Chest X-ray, PA view. Patient: 57 years old, sex M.
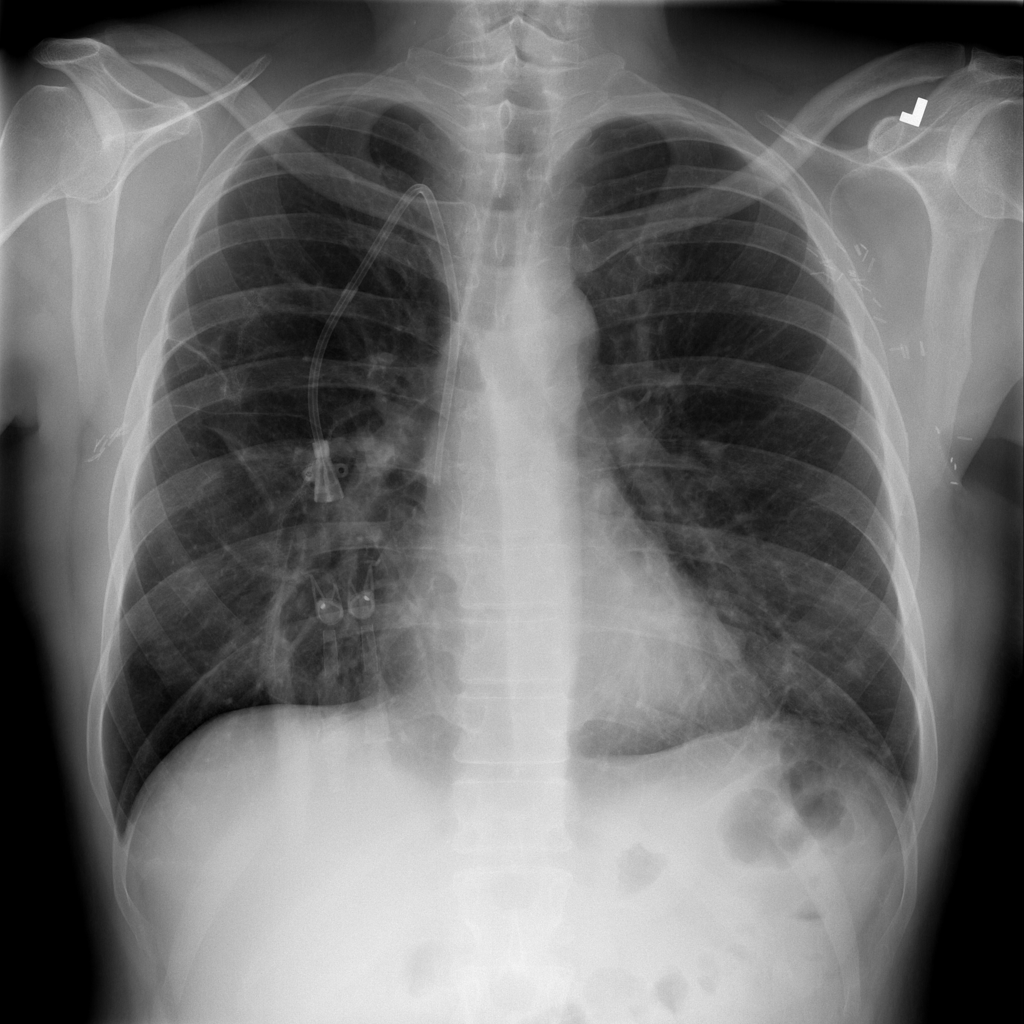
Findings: Atelectasis, Infiltration, Nodule